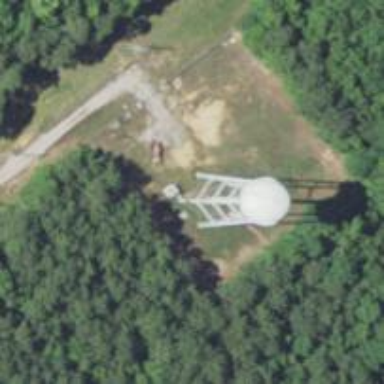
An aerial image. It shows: Water tower that is man-made.